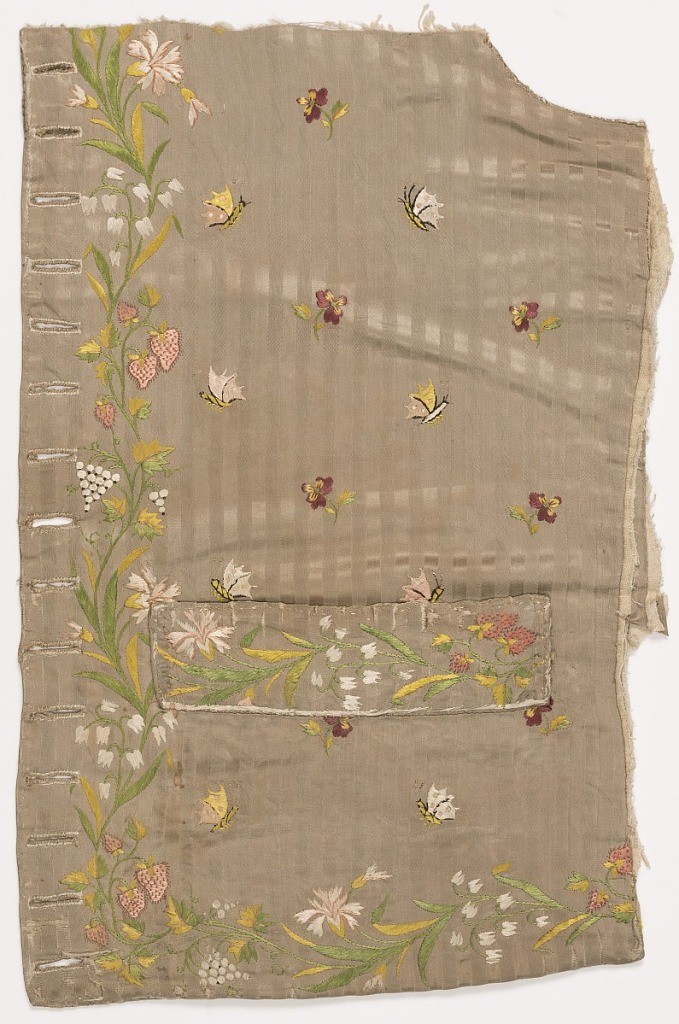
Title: Waistcoat fragment
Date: early 19th century
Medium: silk Technique: embroidered
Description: Waistcoat fragment of taupe silk embroidered with a multicolored design of flowers (snowdrops, violas), strawberries and butterflies.